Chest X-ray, AP view. Patient: 44 years old, sex F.
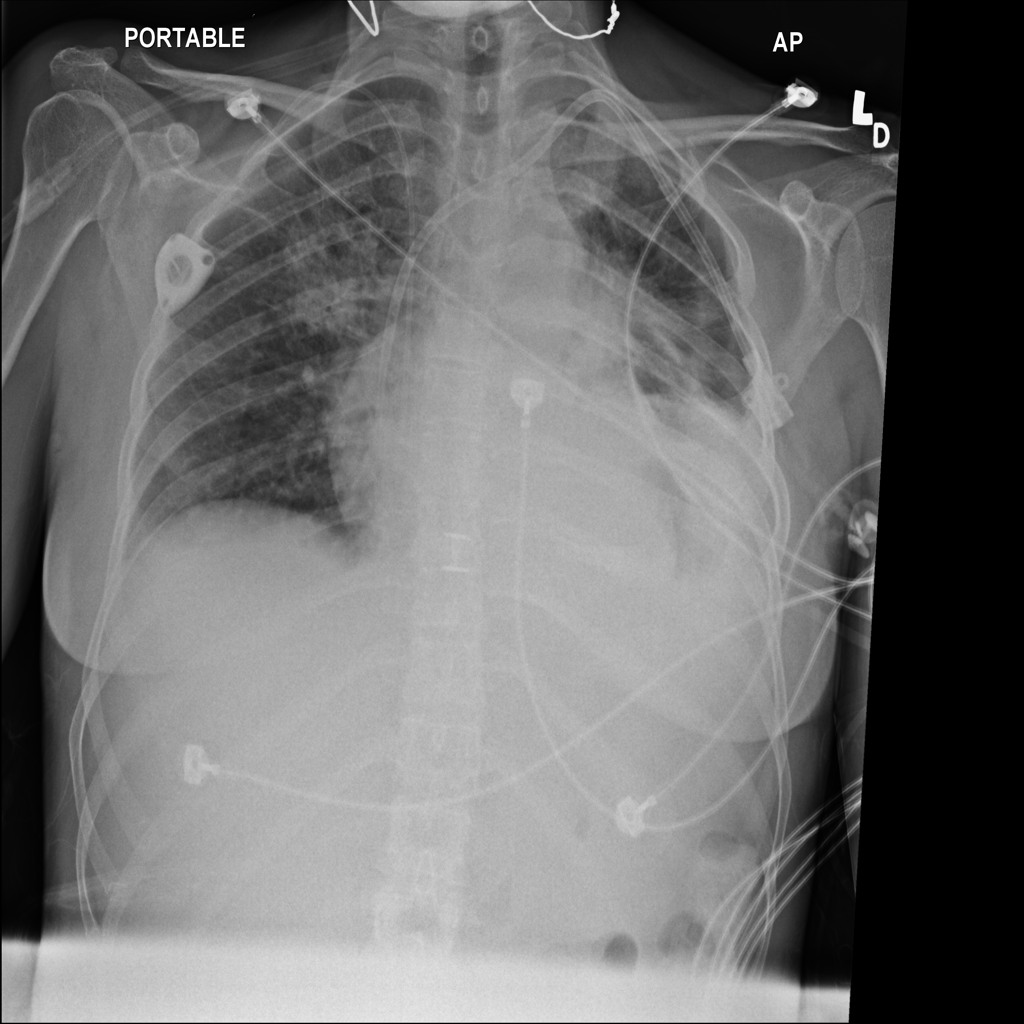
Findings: Infiltration